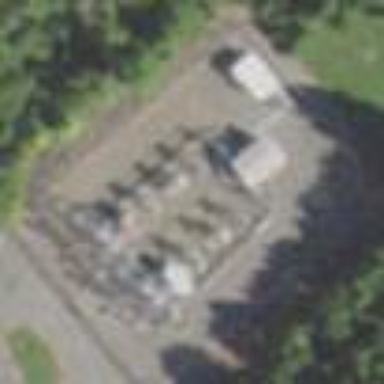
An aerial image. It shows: Distribution substation surrounded by fence.